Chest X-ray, AP view. Patient: 64 years old, sex M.
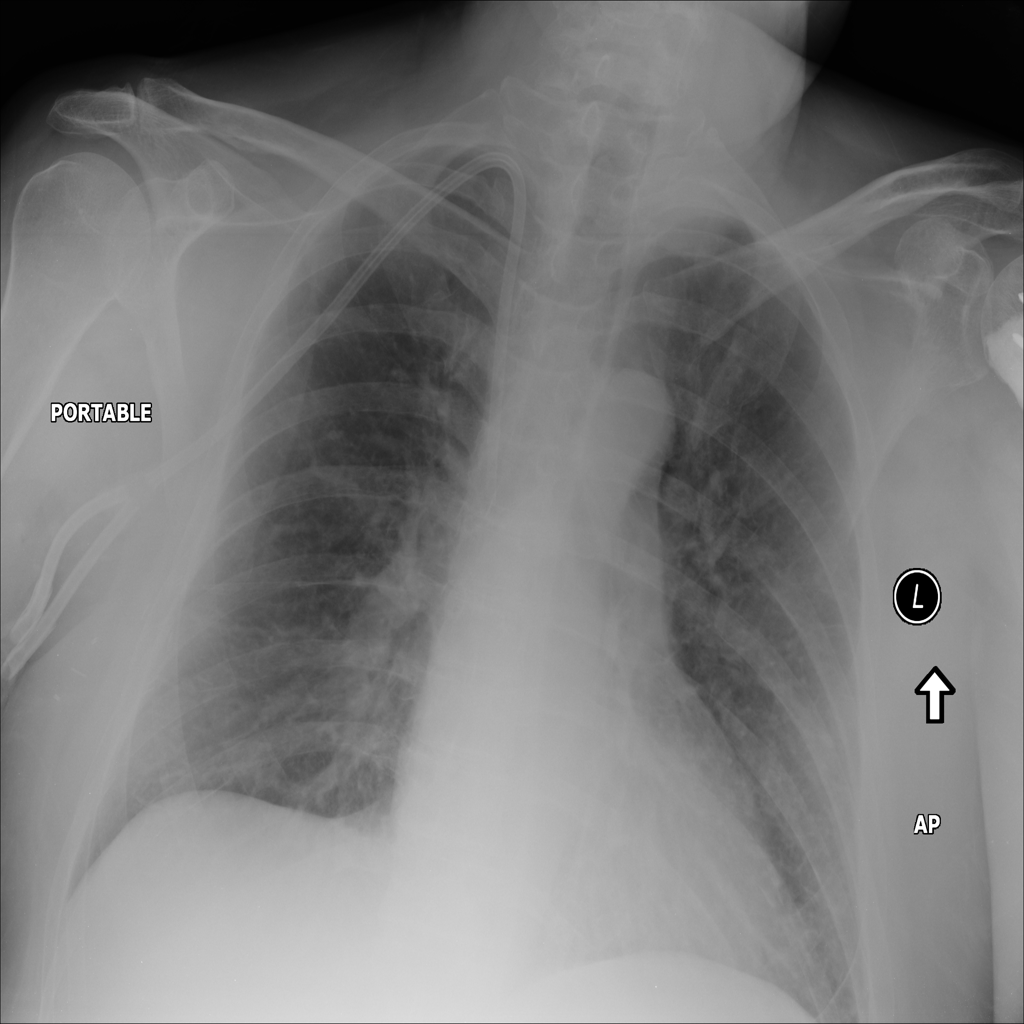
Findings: No Finding